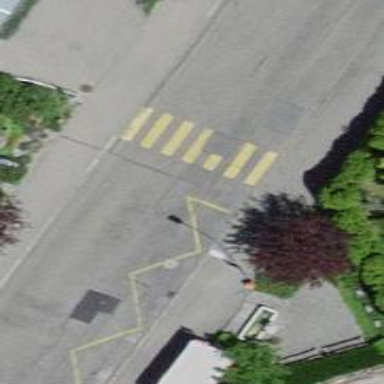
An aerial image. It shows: Public transport stop position.